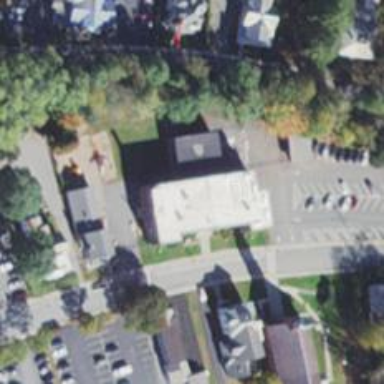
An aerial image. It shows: School.